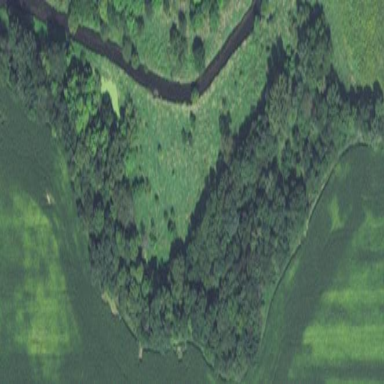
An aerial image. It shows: Deciduous broadleaved woodland.